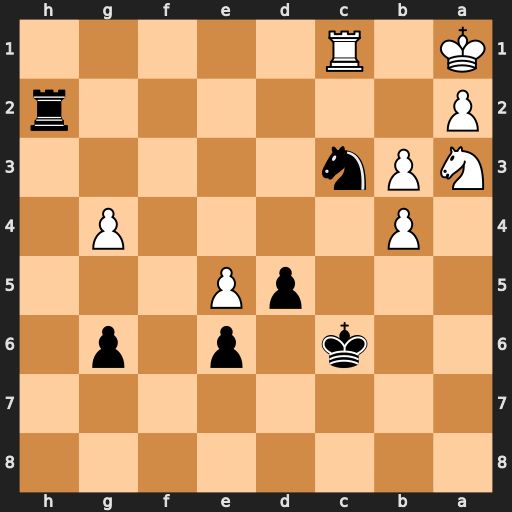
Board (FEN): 8/8/2k1p1p1/3pP3/1P4P1/NPn5/P6r/K1R5
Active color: b
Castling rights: -
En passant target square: -
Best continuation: Rxa2#